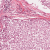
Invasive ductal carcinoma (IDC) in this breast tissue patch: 0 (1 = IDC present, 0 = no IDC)